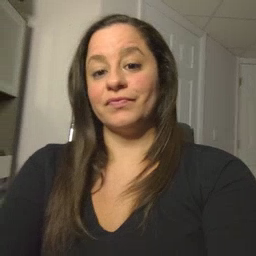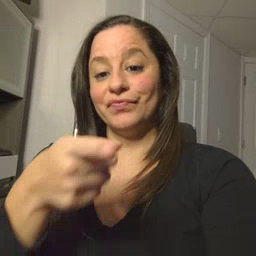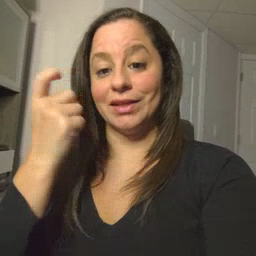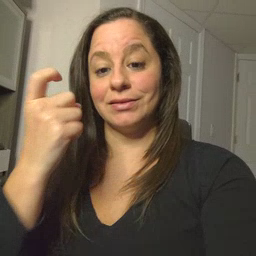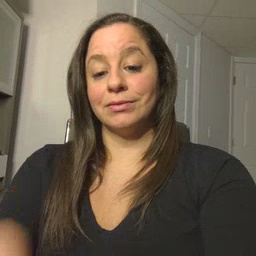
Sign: fast